Question: I'm very new to the Laravel framework and am trying to load a simple controller in my browser to slowly get the hang of things.
I have a file that's titled users.php inside of the the laravel/app/controllers/ folder and it looks like this:
'''
class UsersController extends BaseController
{
public $restful = true;
public function action_index()
{
echo 'hi';
}
}
'''
In the routes.php file, I have
'''
Route::get('users', 'UsersController@index');
'''
But, when I go to
'''
http://localhost:8888/laravel/public/users
'''
I'm greeted with a message that says "ReflectionException
Class UsersController does not exist"

I'm not sure if this is because I didn't install the mcrypt extension of PHP. But, when I checked the php.ini file on MAMP, it said that it was enabled. Upon entering
'''
which PHP
'''
in my terminal, it said /usr/bin/php. So, it might not be using the correct version of PHP.
I'm not entirely sure if this is a routes problem or if it's stemming from an absence of a vital PHP extension.
Thanks a bunch!
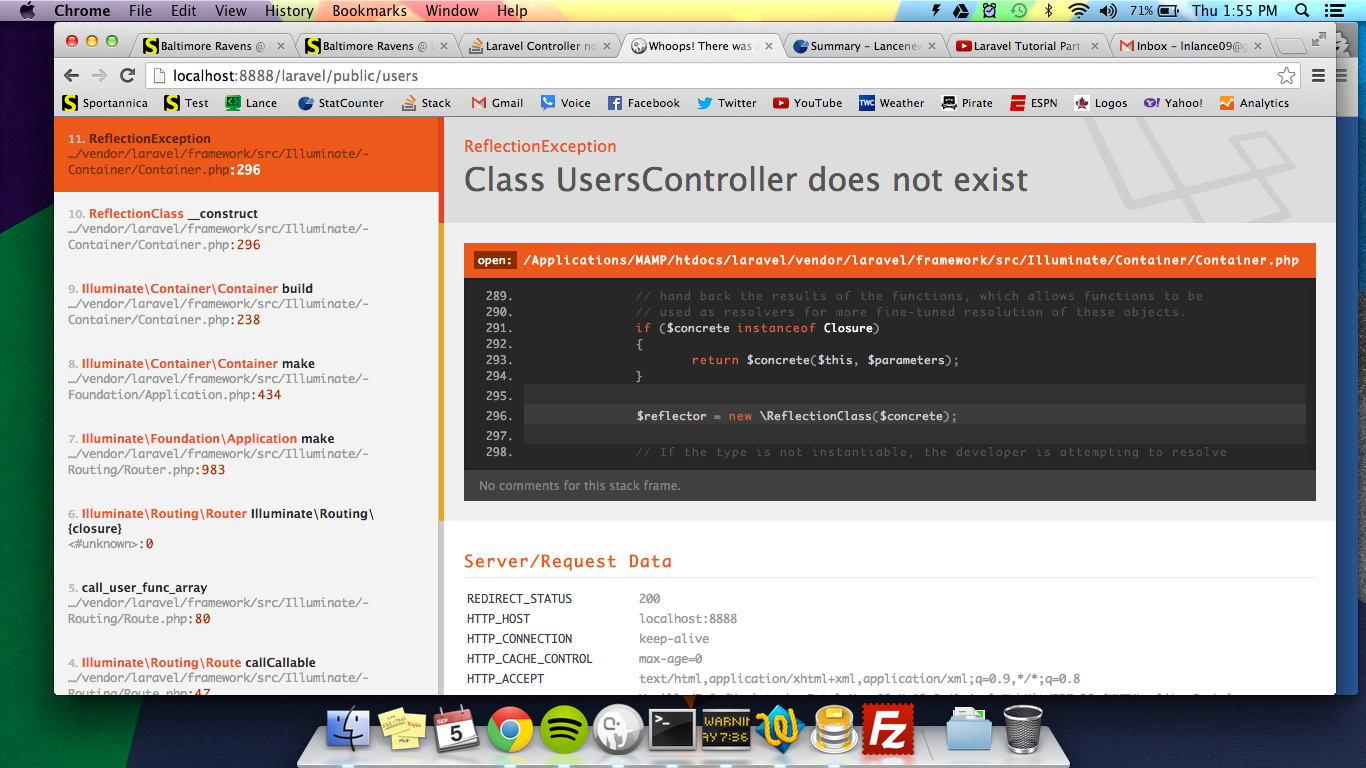
Answer: You need to use the Route::controller method to reference your Controller:
'''
Route::controller('test', 'TestController');
'''
...and rename your file (as Cryode mentions ) to be 'TestController.php'.
Note - if you want to use the filename as test.php, then you will need to use <URL> to update the autoload settings.
Finally, the format of names for Controller methods changed in Laravel 4, try renaming the method
'''
public function action_index() {}
'''
to be
'''
public function getIndex() {}
'''
the 'get' represents a HTTP GET request... the same applies for 'post' (HTTP POST) and 'any' (GET or POST.. )